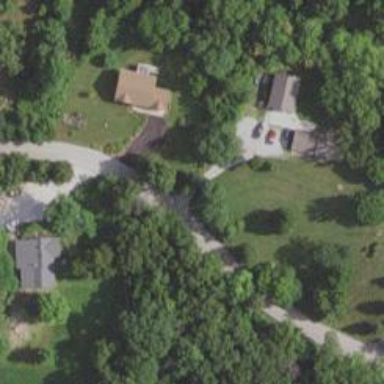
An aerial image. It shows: Driveway leading to service road.